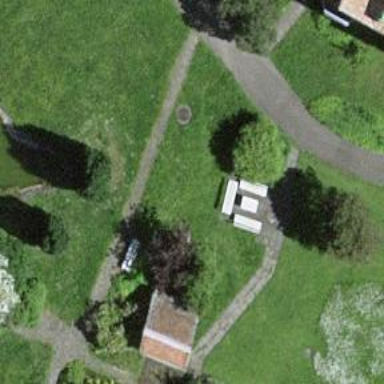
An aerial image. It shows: Bench.